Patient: sex M, age 69
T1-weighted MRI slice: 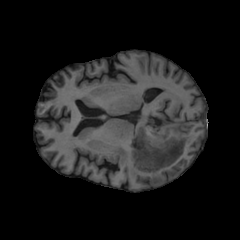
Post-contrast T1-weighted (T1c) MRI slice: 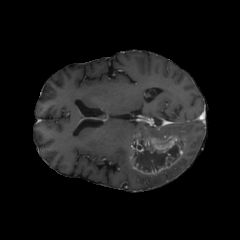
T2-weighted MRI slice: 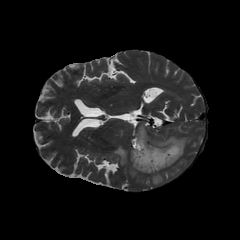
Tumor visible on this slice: yes
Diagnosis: Glioblastoma, IDH-wildtype
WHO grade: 4